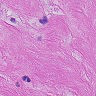
Metastatic tissue present: yes